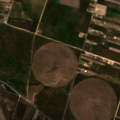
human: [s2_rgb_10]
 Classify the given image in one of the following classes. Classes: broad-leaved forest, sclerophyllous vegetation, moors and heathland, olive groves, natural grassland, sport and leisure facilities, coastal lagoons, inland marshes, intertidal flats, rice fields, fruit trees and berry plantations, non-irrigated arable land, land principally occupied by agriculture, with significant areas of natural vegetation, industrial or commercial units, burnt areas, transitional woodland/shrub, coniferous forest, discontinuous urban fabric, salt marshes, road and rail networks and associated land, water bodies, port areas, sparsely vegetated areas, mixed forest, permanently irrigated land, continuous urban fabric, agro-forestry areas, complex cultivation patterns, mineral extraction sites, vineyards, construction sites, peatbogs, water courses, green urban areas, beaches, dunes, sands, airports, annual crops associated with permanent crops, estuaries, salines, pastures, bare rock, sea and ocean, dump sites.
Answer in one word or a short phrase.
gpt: road and rail networks and associated land, permanently irrigated land, complex cultivation patterns, land principally occupied by agriculture, with significant areas of natural vegetation, broad-leaved forest, mixed forest, transitional woodland/shrub